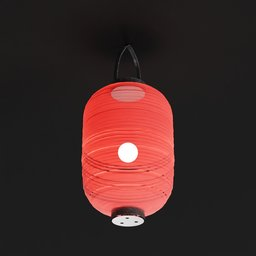
Label: lighting